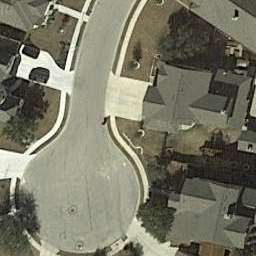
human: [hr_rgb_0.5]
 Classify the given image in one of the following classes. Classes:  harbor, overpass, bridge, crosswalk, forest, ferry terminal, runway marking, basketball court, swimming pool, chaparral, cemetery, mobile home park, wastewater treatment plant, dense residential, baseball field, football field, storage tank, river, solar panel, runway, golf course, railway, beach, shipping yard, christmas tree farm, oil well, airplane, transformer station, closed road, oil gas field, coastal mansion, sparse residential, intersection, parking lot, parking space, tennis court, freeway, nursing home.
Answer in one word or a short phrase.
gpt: closed road